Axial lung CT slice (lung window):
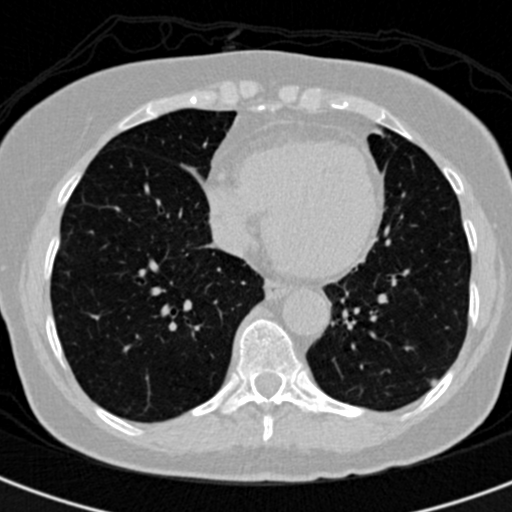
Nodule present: yes
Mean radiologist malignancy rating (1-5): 2.75